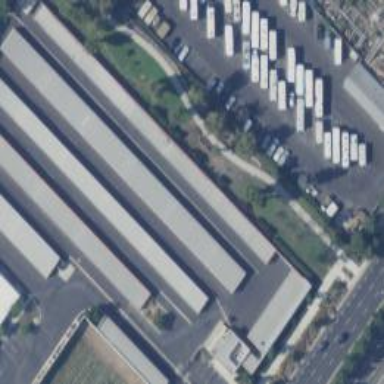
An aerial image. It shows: Storage rental shop.